Field crop: maize
Growth stage: 2
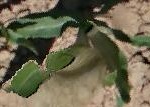
Species: maize